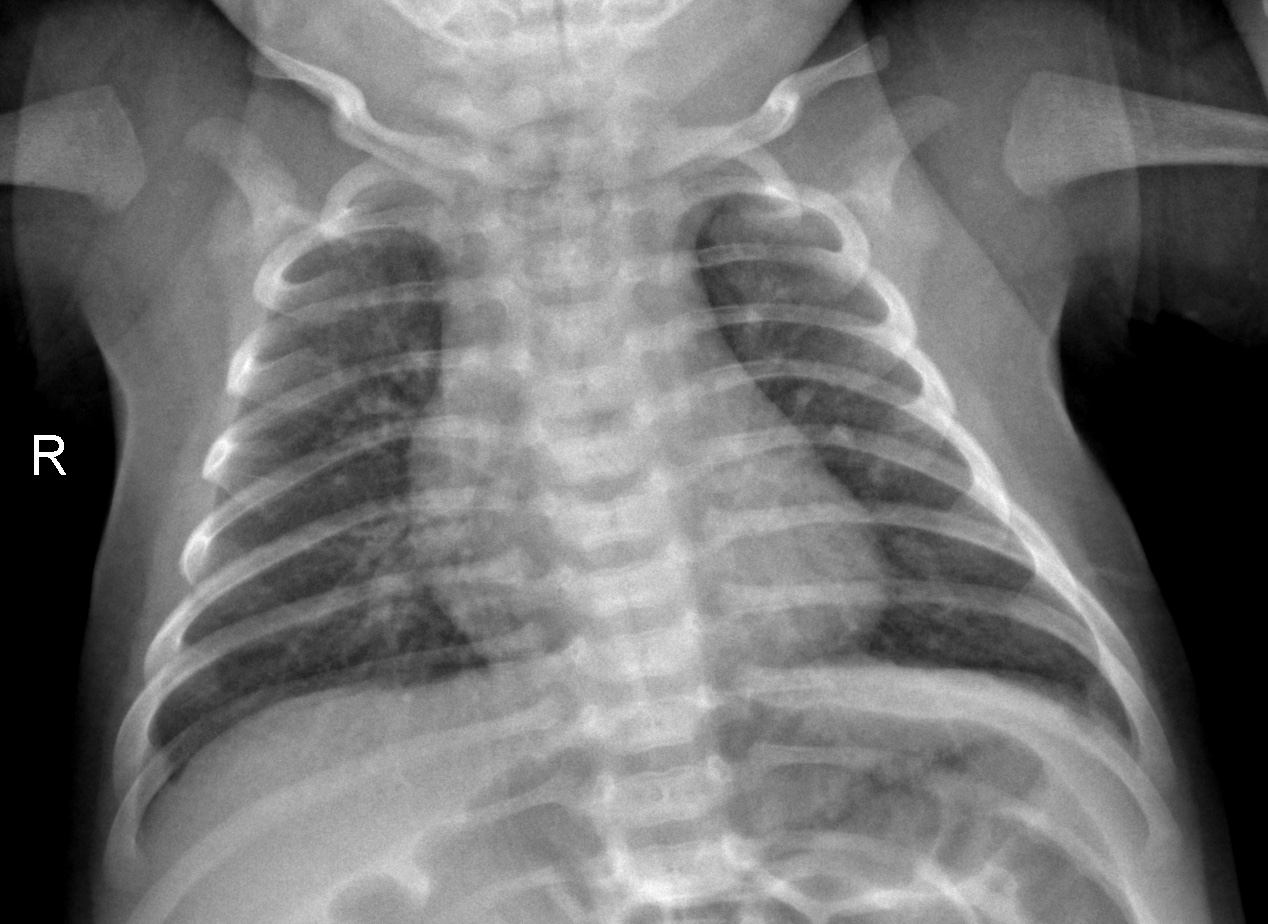
Diagnosis: NORMAL